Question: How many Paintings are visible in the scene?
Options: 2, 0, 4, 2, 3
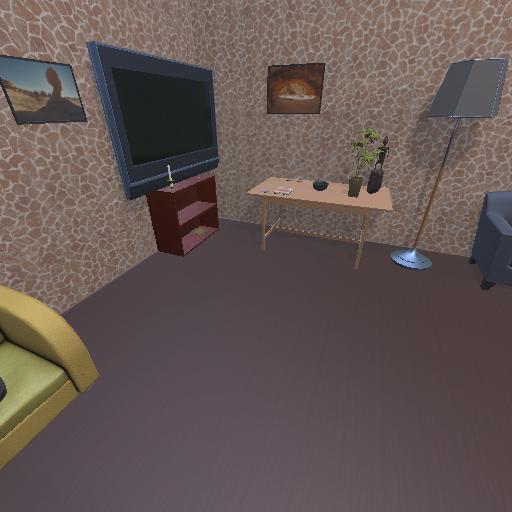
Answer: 2